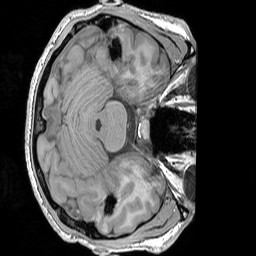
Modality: T1w
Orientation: axial
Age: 25
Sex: male
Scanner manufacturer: siemens
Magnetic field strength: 3 T
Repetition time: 1.83 s
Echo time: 0.00303 s